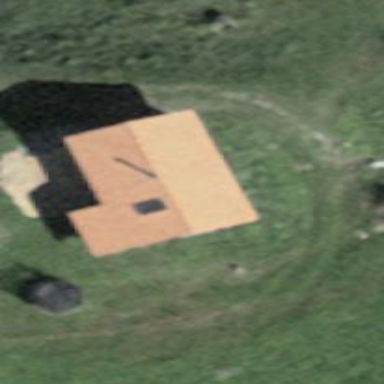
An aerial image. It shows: Hut.